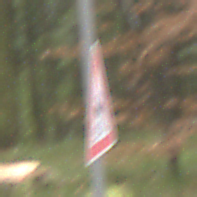
Verkehrszeichen: SchleuderOderRutschgefahr
Umgebung: Outdoor, Nature
Tageszeit: Midday
Wetter: Overcast
Licht: Natural
Jahreszeit: NotSpecified
Kontrast: LowContrast